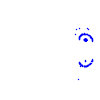
Particle: proton